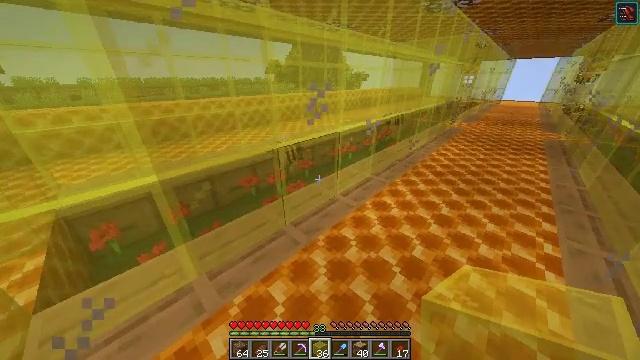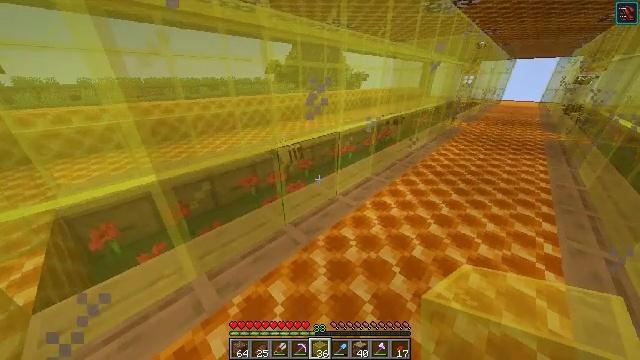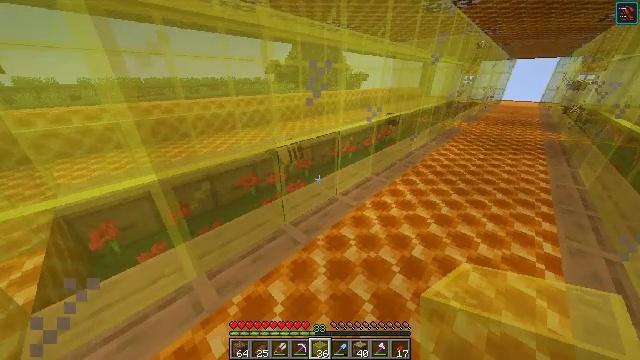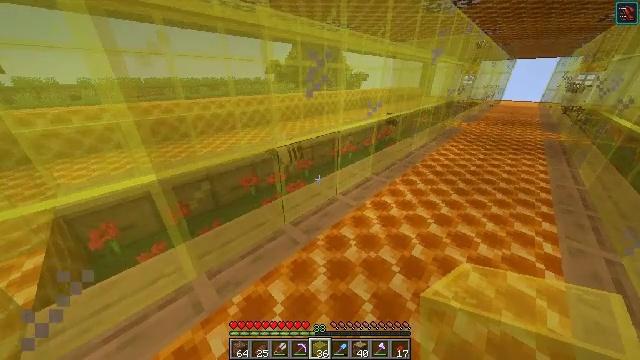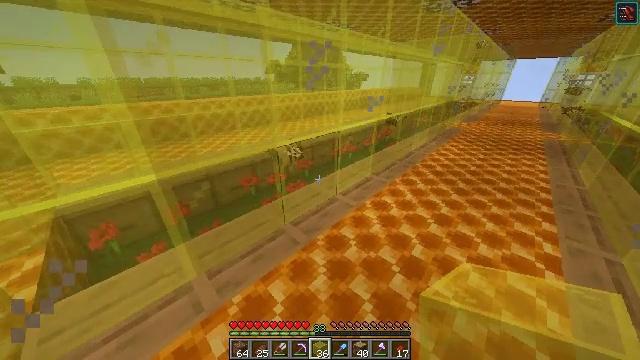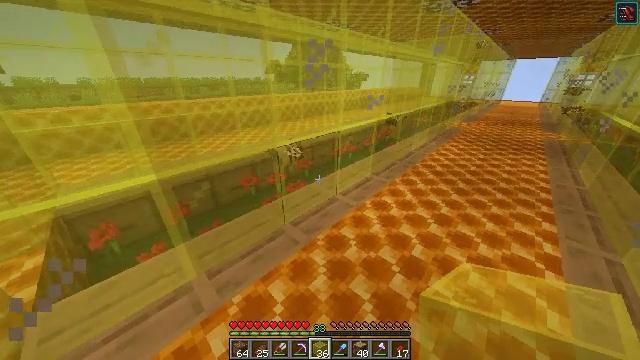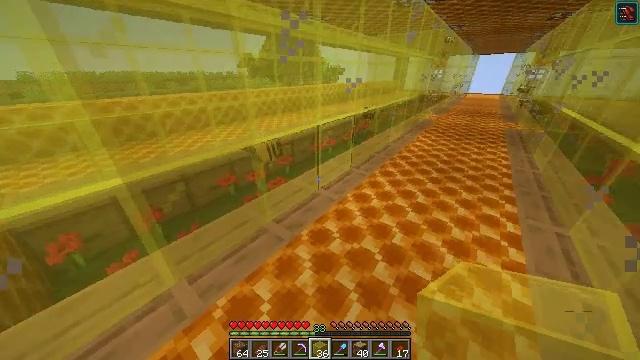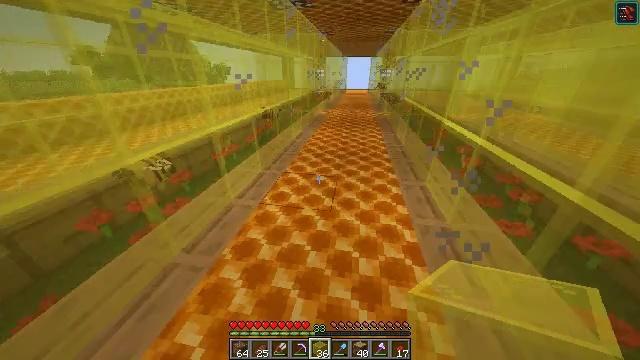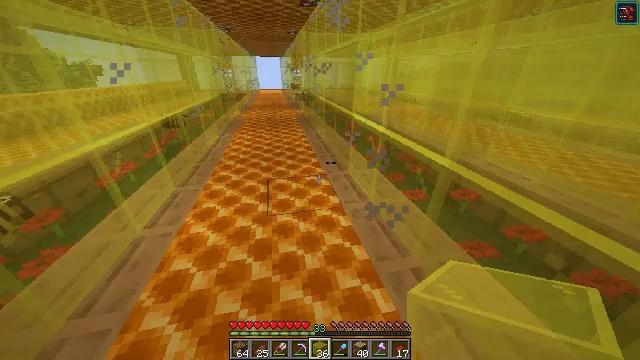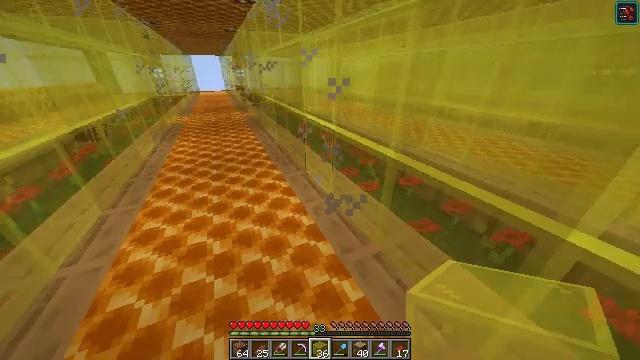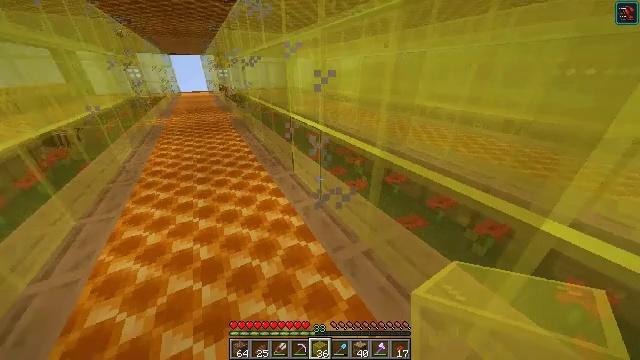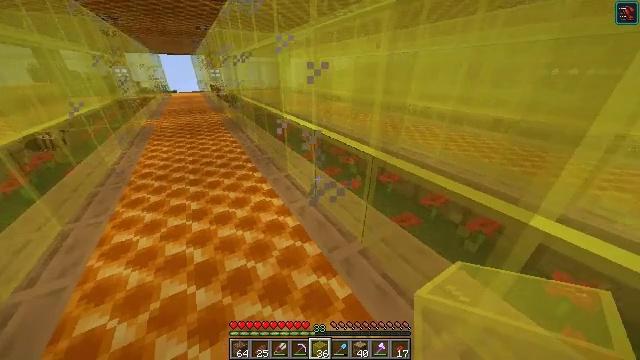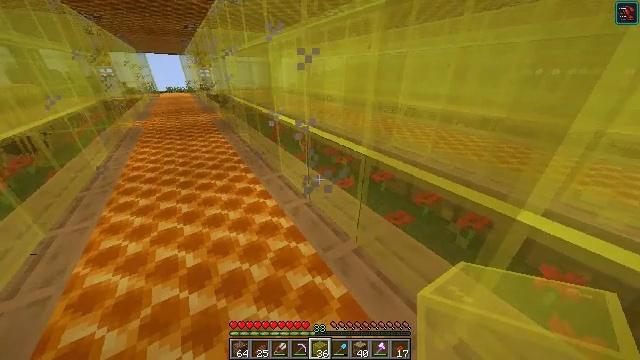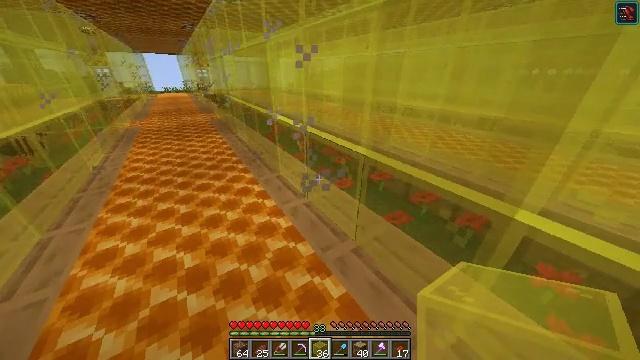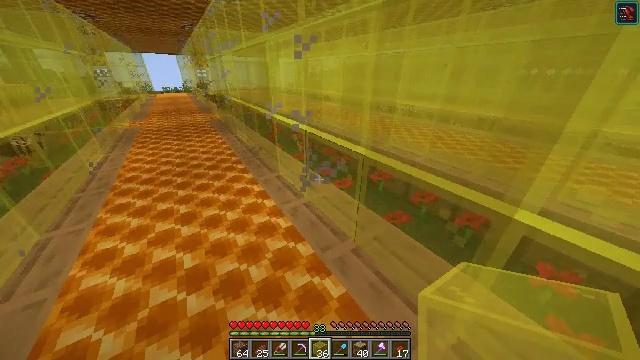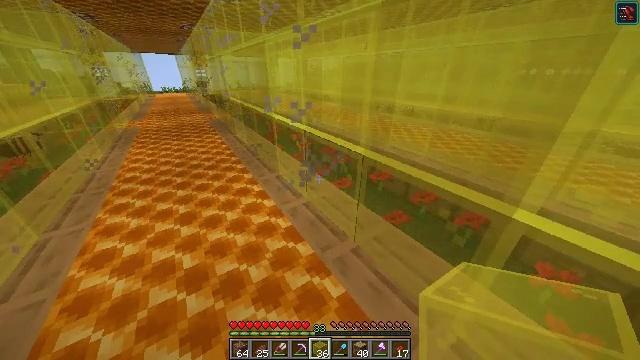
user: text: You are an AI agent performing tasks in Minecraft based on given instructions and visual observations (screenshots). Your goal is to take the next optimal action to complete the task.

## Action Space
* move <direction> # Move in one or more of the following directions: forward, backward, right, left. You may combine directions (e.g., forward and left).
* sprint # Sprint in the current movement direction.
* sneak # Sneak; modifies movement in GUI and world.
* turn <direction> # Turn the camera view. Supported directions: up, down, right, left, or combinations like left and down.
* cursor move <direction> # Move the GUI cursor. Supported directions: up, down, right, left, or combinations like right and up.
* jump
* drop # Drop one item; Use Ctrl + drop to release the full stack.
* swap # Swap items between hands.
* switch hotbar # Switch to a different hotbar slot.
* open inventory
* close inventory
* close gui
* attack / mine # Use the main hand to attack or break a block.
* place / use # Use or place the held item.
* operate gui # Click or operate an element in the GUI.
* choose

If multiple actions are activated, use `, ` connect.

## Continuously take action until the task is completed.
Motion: motion action
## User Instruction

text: Combine 4 honeycombs to form a honeycomb block.
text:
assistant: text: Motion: attack / mine
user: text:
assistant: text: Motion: attack / mine
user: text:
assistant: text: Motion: attack / mine
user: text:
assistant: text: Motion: attack / mine
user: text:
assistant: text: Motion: attack / mine
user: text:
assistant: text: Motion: turn right and down, attack / mine
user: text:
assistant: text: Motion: turn right, attack / mine
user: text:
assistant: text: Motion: turn right, attack / mine
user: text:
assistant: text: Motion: turn right, attack / mine
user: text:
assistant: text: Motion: turn right, attack / mine
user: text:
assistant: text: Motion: turn right, attack / mine
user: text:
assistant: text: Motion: turn right, attack / mine
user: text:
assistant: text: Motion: attack / mine
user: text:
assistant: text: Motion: attack / mine
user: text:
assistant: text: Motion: attack / mine
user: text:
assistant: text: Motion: attack / mine
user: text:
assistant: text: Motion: attack / mine
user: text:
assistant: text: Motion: attack / mine
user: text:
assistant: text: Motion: attack / mine
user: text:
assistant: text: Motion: move back, attack / mine
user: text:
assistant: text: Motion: move back, attack / mine
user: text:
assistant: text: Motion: move back, attack / mine
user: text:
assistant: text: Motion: move back, attack / mine
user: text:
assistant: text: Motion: attack / mine
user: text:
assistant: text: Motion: attack / mine
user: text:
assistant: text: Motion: attack / mine
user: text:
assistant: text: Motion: attack / mine
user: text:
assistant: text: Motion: attack / mine
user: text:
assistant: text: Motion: attack / mine
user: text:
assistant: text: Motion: attack / mine